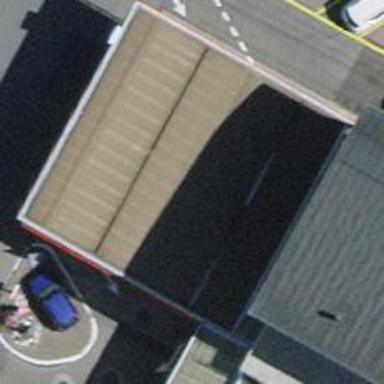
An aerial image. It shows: Fuel station.